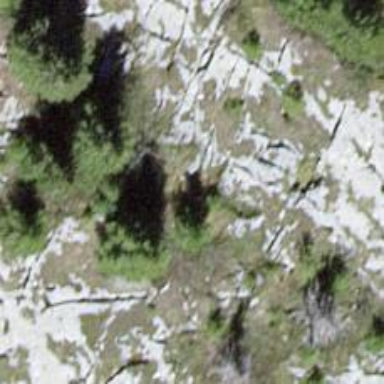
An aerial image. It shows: Needle-leaved tree in natural setting.